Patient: sex F, age 58
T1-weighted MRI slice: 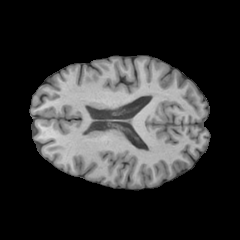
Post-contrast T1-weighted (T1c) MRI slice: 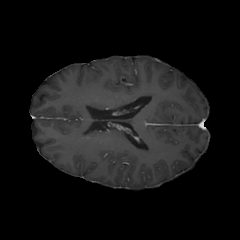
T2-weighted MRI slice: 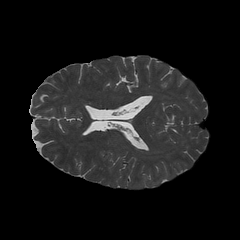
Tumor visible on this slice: no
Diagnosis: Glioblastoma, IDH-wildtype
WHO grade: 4